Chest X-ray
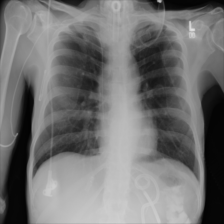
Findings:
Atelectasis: negative
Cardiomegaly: negative
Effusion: negative
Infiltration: negative
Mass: negative
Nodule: negative
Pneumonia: negative
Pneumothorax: negative
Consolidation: negative
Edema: negative
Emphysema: negative
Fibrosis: negative
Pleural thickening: negative
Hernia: negative